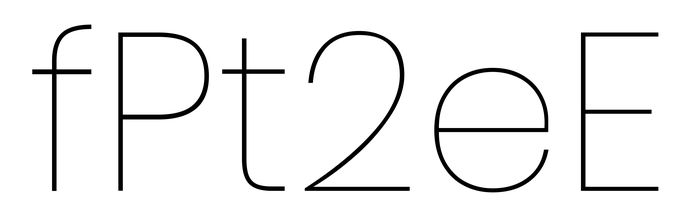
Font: Poppins-Thin